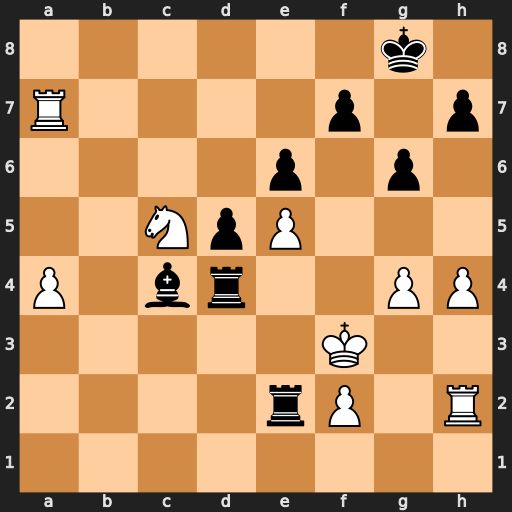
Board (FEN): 6k1/R4p1p/4p1p1/2NpP3/P1br2PP/5K2/4rP1R/8
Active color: w
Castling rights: -
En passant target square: -
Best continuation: h5 Rxe5 Ra8+ Kg7 h6+ Kf6 Nd7+ Ke7 Nxe5